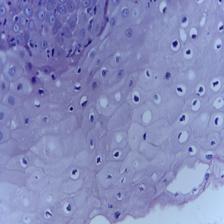
Diagnosis: OSCC